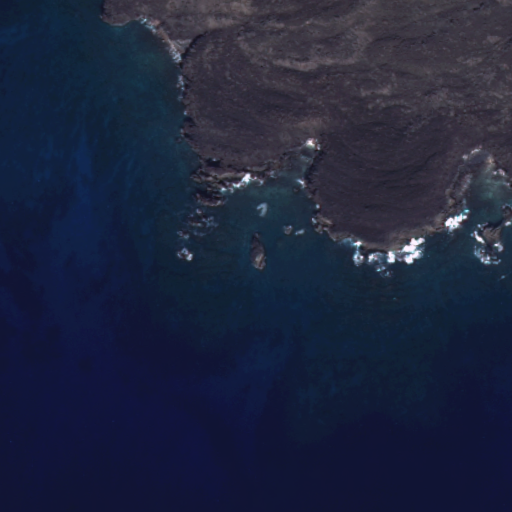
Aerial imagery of island in Hawaii named Pohaku Manamana containing only unknown